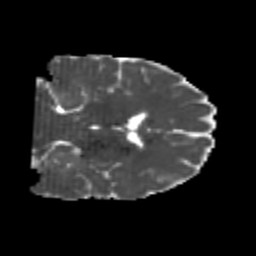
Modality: MD
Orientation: coronal
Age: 20
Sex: male
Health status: healthy
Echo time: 0.074 s